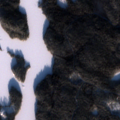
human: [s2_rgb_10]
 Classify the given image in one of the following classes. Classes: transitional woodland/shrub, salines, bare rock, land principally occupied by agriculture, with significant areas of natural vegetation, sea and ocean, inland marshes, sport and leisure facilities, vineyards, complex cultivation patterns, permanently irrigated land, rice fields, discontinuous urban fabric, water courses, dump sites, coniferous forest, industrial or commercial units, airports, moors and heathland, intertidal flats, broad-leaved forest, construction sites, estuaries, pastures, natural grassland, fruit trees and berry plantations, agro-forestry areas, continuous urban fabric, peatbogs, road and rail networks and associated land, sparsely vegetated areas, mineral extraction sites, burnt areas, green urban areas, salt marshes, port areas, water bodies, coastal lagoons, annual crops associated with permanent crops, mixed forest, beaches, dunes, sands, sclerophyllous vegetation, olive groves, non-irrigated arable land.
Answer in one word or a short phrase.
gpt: coniferous forest, mixed forest, water bodies